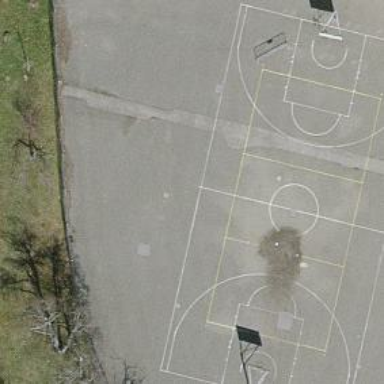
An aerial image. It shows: Basketball court in the leisure land pitch.